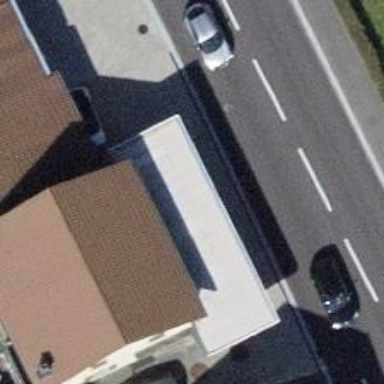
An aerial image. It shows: Fuel station.